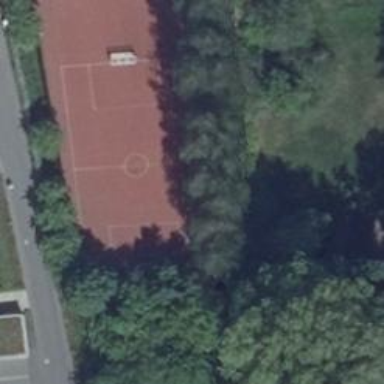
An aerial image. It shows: Soccer field.